Question: Different fonts sit differently within these boxes:

I'm trying to find a way to make the padding "around" the text the same no matter what font is chosen. So the space between the bottom of the 'y' and the border should be the same as the top of the 'T' and the border.
(I hope that makes sense?)
I can manually adjust line heights/paddings to make each font sit nicely in the middle of the box, but it would be nice if there was some automatic way to do this.
jsfiddle for that screenshot: <URL>
html:
'''
<div id="bg">
<div class="text">
<span>Asdgh YiyjJT</span>
</div>
<div class="text">
<span class="font1">Asdgh YiyjJT</span>
</div>
<div class="text">
<span class="font2">Asdgh YiyjJT</span>
</div>
<div class="text">
<span class="font3">Asdgh YiyjJT</span>
</div>
</div>
'''
css:
'''
@import url('https://fonts.googleapis.com/css?family=Special+Elite:400,700,400italic,700italic|Lora:400,700,400italic,700italic|Lobster:400,700,400italic,700italic');
#bg{ background-color: #000; padding:20px; }
.text{
padding:20px;
}
.text span{
color:#CCC;
background:#FFF;
font-size:60px;
font-weight:bold;
line-height:1em;
padding:2px;
}
.text span.font1{
font-family:"Special Elite";
}
.text span.font2{
font-family:"Lora";
}
.text span.font3{
font-family:"Lobster";
}
'''
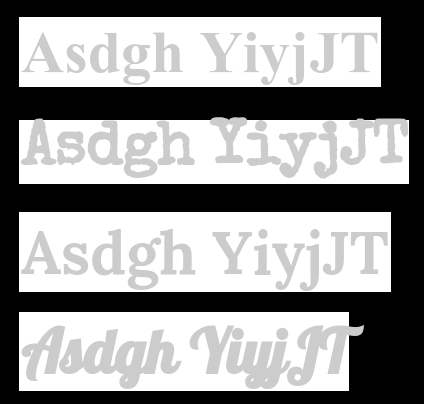
Answer: It's not possible, because the phenomenon depends on the design of the font. CSS has no access to font metrics. The way in which glyphs use the vertical space defined by the height of the font (and possibly extend beyond that space) is decided by the font designer. There is no single quantity that describes it.
The only quantity related to font metrics that is even theoretically available is the x height, via the 'em' unit and via the 'font-size-adjust' property. The latter has very limited and buggy support. Besides, the x height is just the height of letter x and similar lowercase letters with no ascenders and descenders, so it would not help to get at the total heights of glyphs.